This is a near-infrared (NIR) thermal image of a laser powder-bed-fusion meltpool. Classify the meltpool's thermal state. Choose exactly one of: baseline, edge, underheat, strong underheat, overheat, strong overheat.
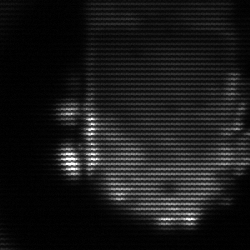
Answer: baseline